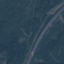
Land use / land cover: Highway